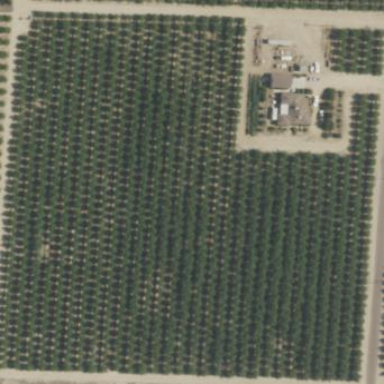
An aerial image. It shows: Orchard.